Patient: sex F, age 26
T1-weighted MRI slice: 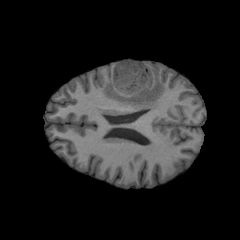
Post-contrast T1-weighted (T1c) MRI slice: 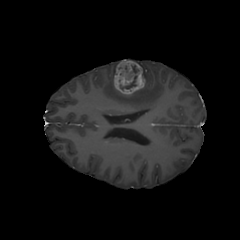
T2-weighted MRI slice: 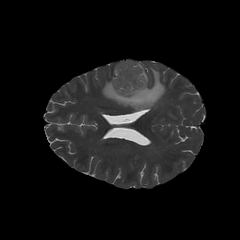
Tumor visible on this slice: yes
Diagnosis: Glioblastoma, IDH-wildtype
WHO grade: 4